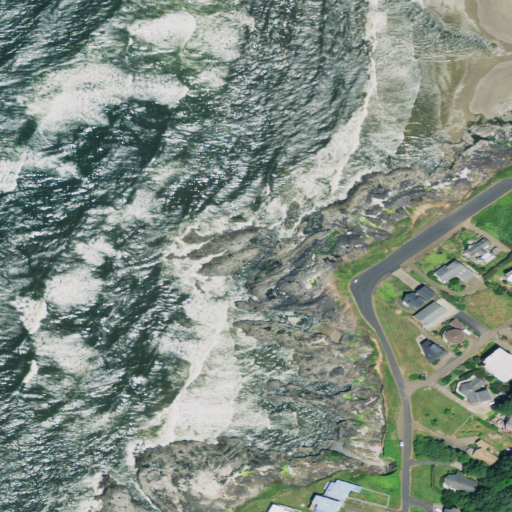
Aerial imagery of cape in Oregon named Agate Point containing open water, medium intensity development, barren land, low intensity development, and high intensity development